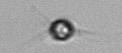
Label: Acanthoica_quattrospina